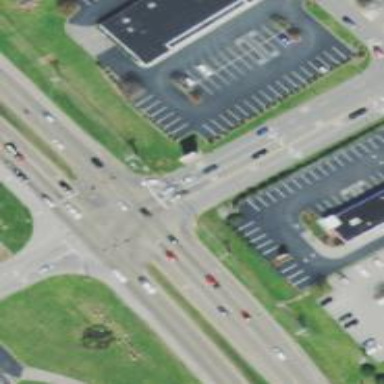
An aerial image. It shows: Unmarked crossing.